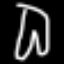
Label: pants